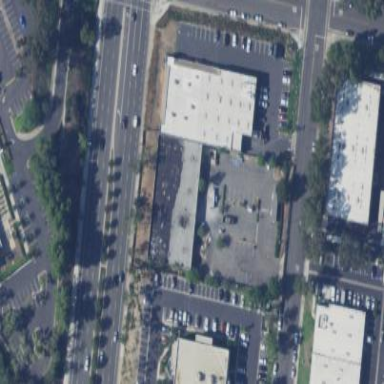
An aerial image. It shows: Commercial building that houses police station.